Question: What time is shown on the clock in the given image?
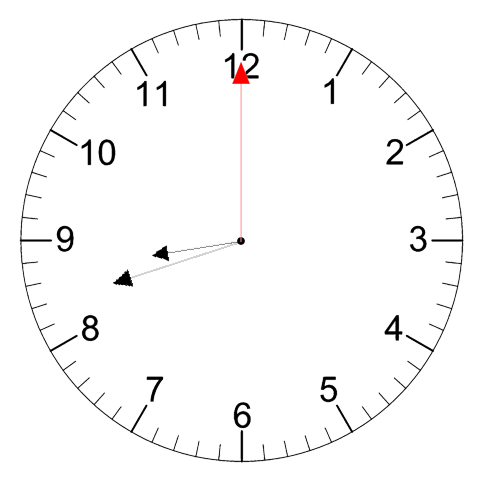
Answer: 08:42:00